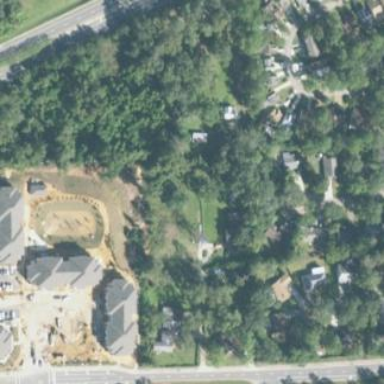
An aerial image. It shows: This residential area consists of single-family homes.